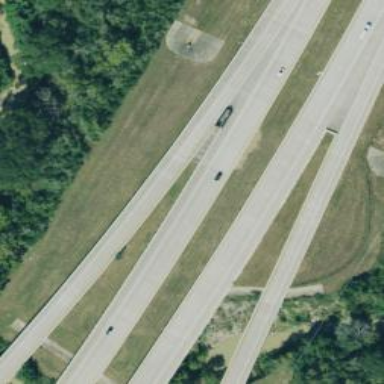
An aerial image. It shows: Bridge over motorway.